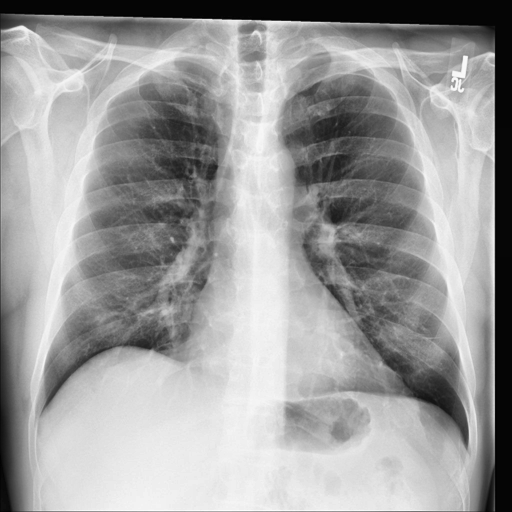
Finding: NORMAL